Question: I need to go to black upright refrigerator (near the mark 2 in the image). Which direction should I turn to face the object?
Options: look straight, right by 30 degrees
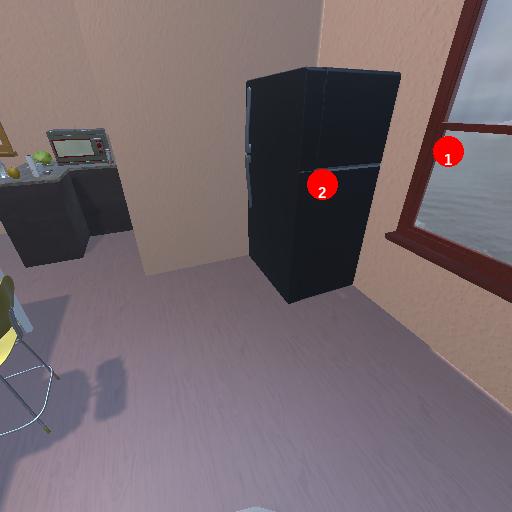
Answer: look straight